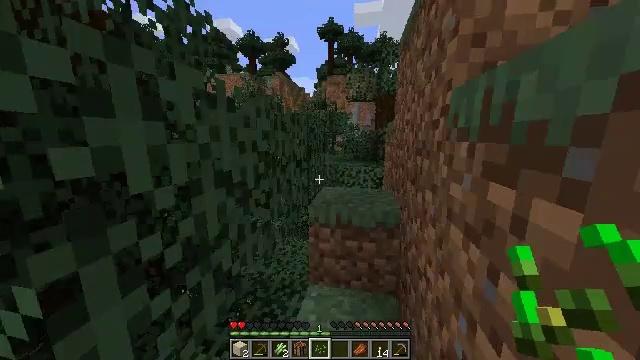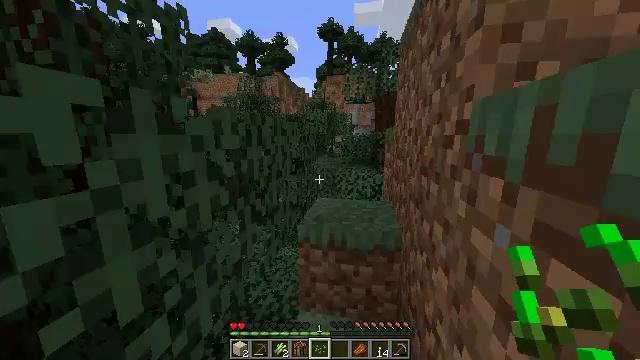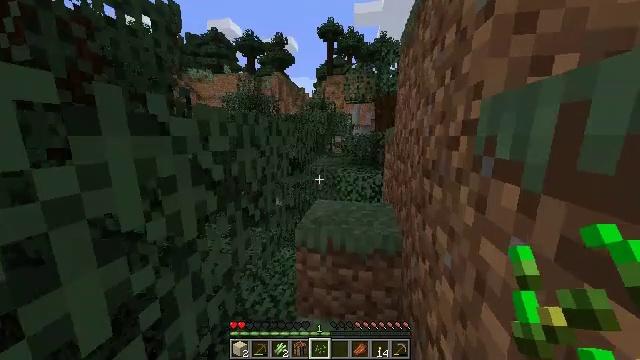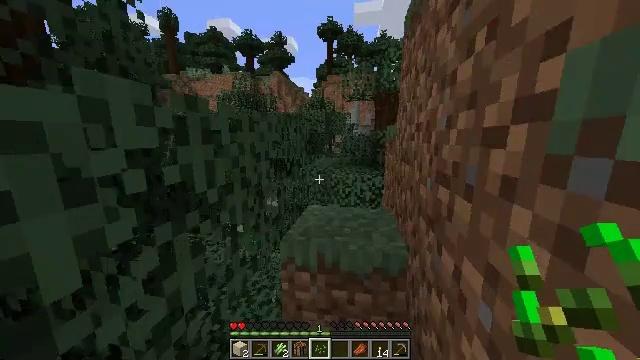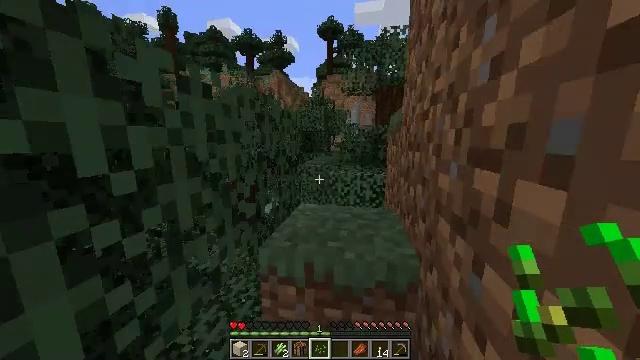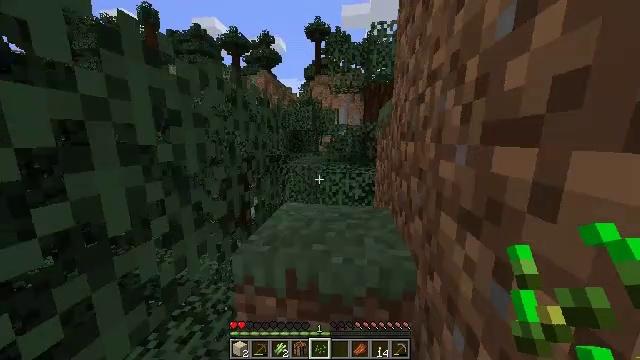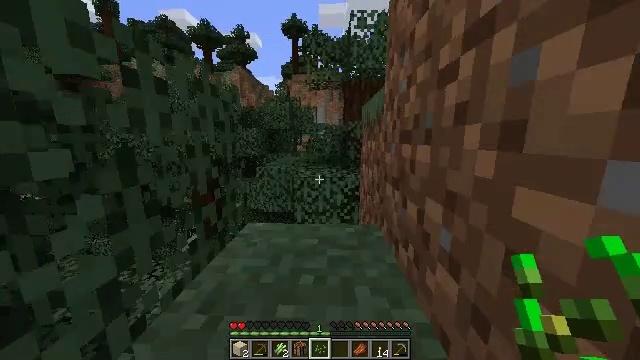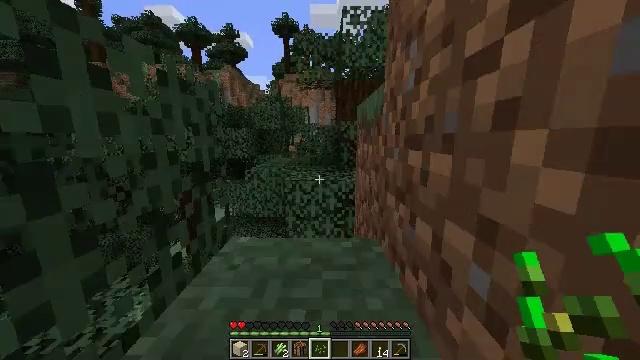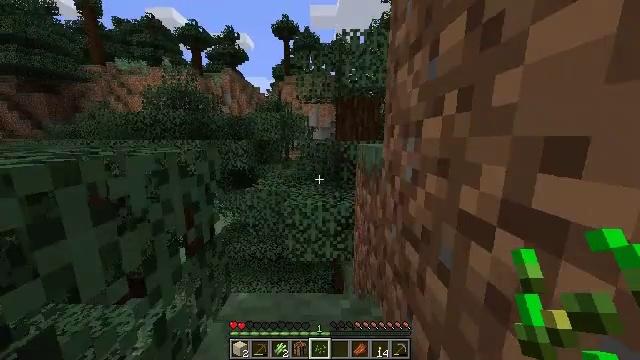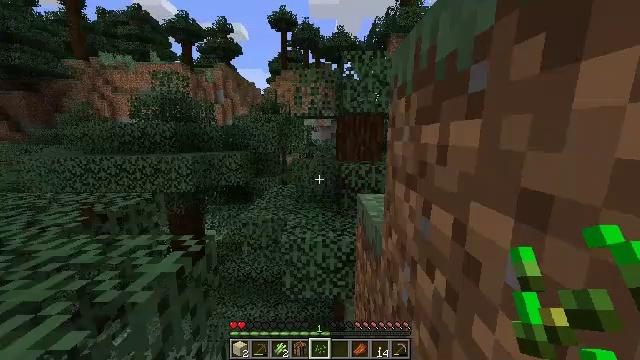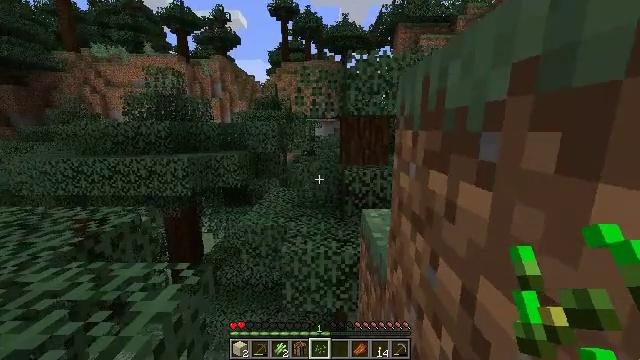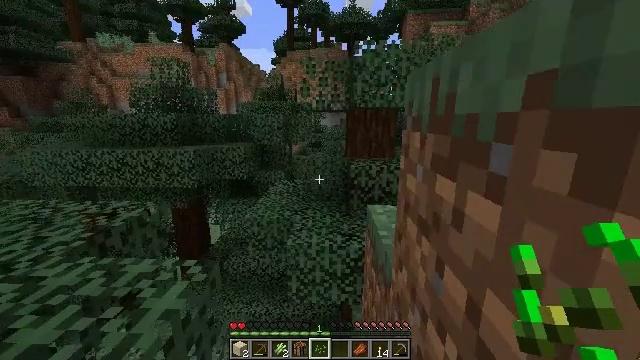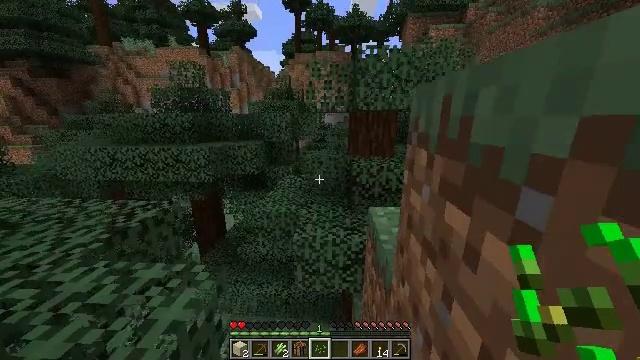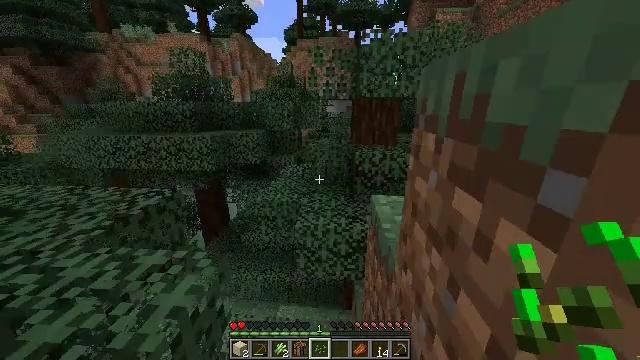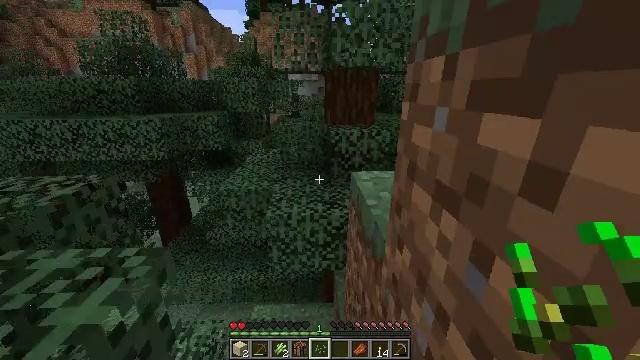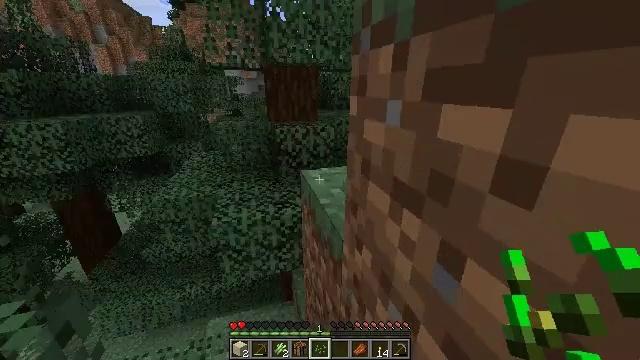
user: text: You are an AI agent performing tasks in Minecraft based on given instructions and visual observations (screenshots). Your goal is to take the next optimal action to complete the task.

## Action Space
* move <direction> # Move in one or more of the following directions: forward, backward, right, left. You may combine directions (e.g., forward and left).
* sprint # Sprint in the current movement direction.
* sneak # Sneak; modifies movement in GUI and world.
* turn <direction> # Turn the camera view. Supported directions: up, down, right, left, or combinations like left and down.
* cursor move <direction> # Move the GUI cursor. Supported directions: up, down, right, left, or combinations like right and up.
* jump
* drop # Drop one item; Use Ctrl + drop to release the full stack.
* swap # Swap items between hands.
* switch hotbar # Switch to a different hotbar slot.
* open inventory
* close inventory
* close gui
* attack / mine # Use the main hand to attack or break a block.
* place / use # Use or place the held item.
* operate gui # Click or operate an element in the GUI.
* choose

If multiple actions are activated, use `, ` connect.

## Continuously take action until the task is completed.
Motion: motion action
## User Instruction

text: Kill aquatic mobs.
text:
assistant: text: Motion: move forward, sprint, jump
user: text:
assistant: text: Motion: move forward, sprint, jump
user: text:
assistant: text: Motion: move forward, sprint, jump
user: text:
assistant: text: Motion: move forward, sprint, jump
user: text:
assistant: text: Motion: move forward, sprint, turn right, jump
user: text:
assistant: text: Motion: move forward, sprint, turn right, jump
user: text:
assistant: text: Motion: move forward, sprint, turn right, jump
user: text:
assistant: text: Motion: move forward, sprint, jump
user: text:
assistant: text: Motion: move forward, sprint, jump
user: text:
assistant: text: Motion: move forward, sprint, jump
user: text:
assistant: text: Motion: move forward, sprint, turn left and down, jump
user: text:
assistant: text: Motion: move forward, sprint, turn left and down, jump
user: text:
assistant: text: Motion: move forward, sprint, turn down, jump
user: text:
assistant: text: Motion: move forward, sprint, turn right and down, jump
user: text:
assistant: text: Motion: move forward, sprint, turn right
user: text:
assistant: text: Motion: move forward, sprint, turn right and up, jump
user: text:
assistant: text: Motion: move forward, sprint, turn right and up, jump
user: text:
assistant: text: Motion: move forward, sprint, turn right and up, jump
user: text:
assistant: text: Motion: move forward, sprint, turn right and up, jump
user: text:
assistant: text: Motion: move forward, sprint, turn right and up, jump
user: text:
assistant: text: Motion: move forward, sprint, turn right and up, jump
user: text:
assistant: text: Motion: move forward, sprint, turn right and up, jump
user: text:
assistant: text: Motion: move forward, sprint, turn right and up, jump
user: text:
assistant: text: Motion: move forward, sprint, turn right, jump
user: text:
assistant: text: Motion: move forward, sprint, turn right, jump
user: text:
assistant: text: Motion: move forward, sprint, turn right, jump
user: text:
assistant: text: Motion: move forward, sprint, turn right, jump
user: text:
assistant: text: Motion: move forward, sprint, jump
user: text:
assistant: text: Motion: move forward, sprint, jump
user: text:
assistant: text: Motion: move forward, sprint, jump